Aerial crown-view tile of a tropical tree (Barro Colorado Island, Panama), acquired 20240611:
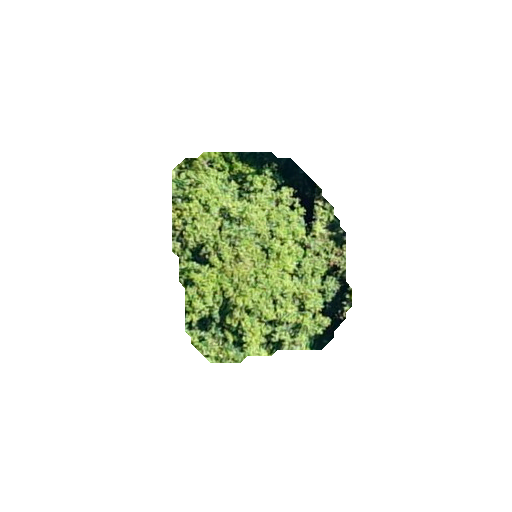
Species: Alseis blackiana
GBIF accepted scientific name: Alseis blackiana
Crown area: 48.016 m²